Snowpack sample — Snodgrass Mountain, Crested Butte, Colorado (2/4/25, 12:06 PM MST)
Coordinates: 38.923, -106.968
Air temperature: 35 °F
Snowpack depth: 80 cm
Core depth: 50 cm
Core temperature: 30.2 °F
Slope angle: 14°, slope face: 78°
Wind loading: low
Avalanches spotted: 0
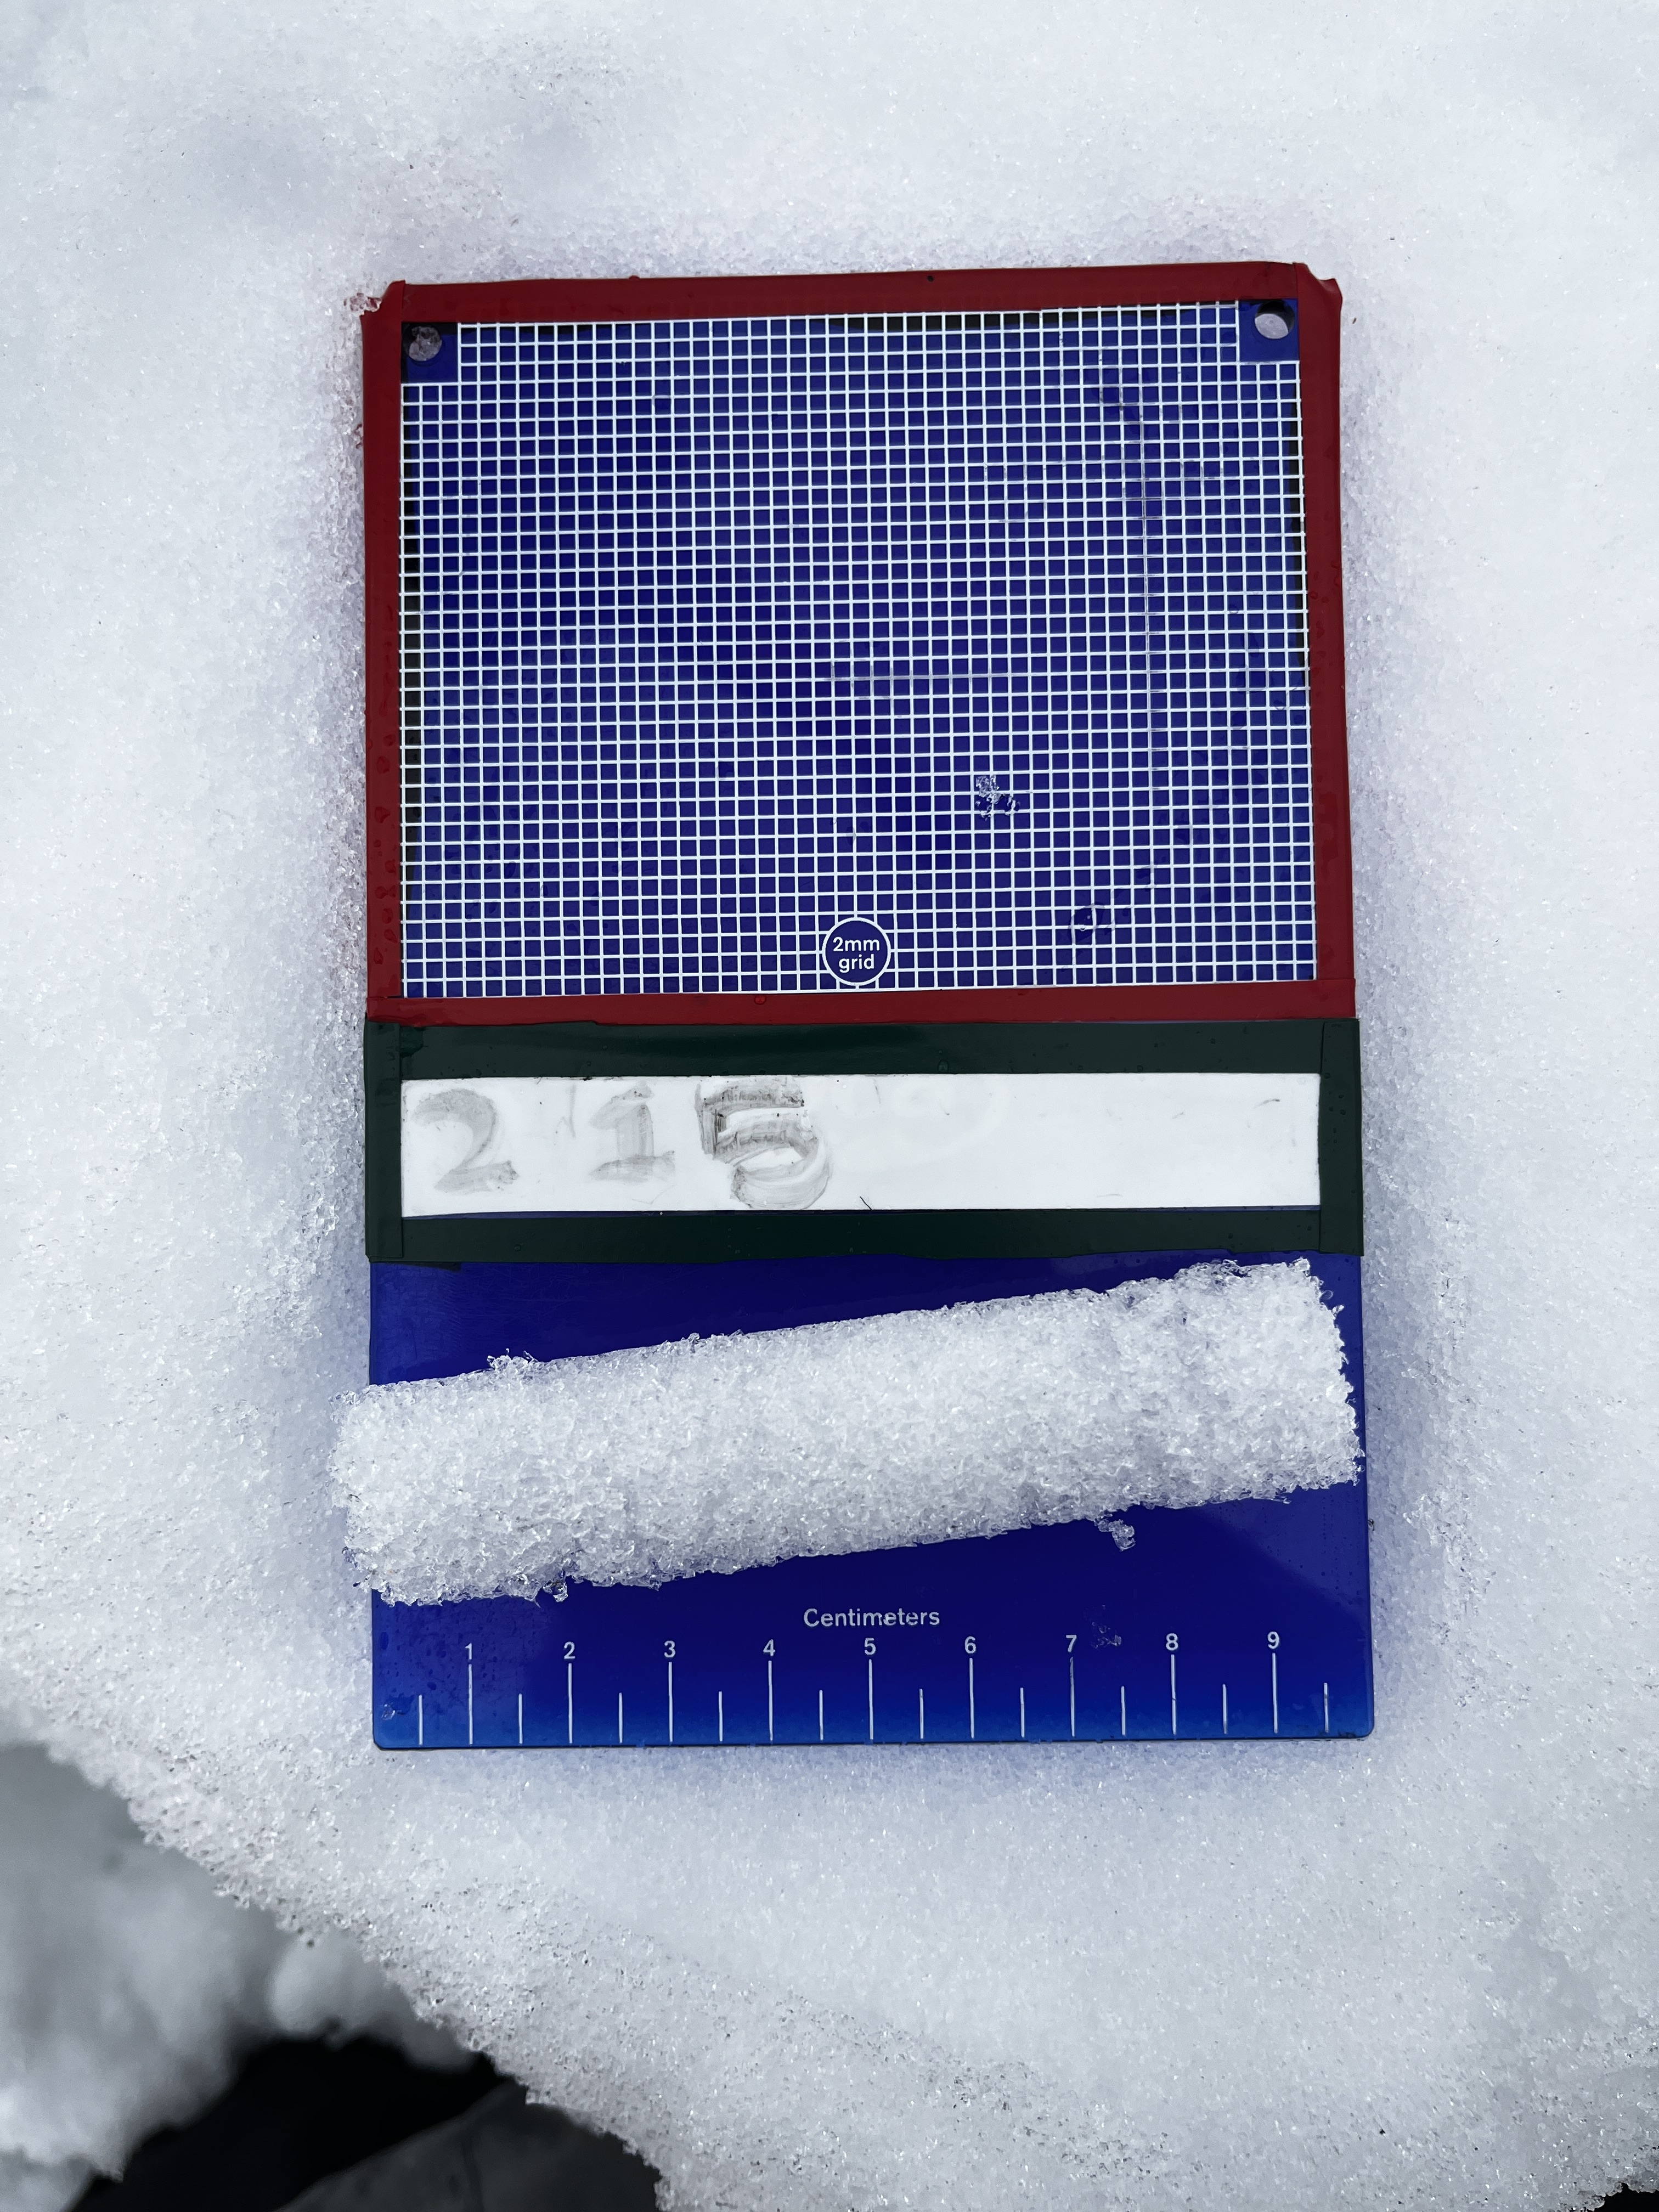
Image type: crystal_card
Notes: No avalanches nearby, unusually warm weather for the last month reported by residents, Collected 25 yards from treeline